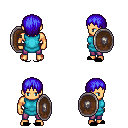
a pixel art fantasy rpg character, male body template, human, tanned skin, teal tunic, magenta pants, blue plain hairstyle, black slippers, shield, four views (front, back, left, right), 2x2 character sprite sheet, small pixel art, hard edges, no anti-aliasing